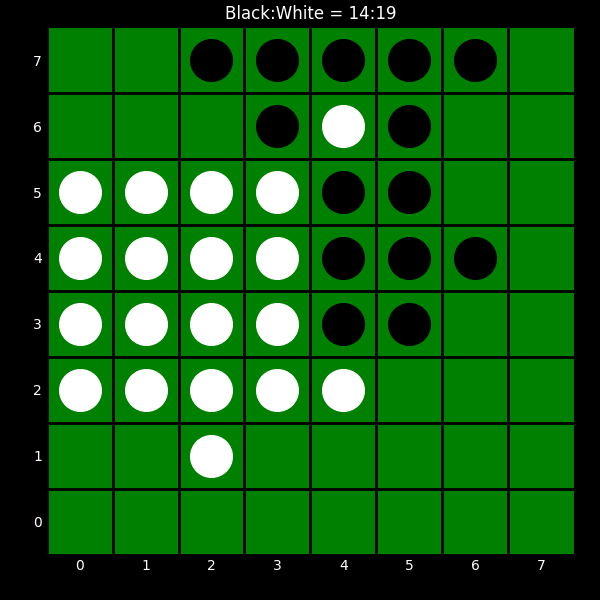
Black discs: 14
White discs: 19